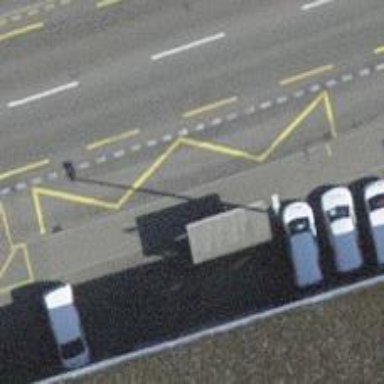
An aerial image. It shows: Asphalt platform for public transport with shelter.